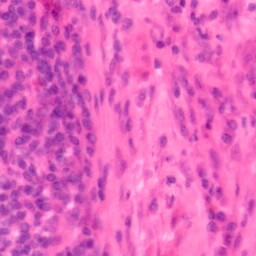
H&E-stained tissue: Colon